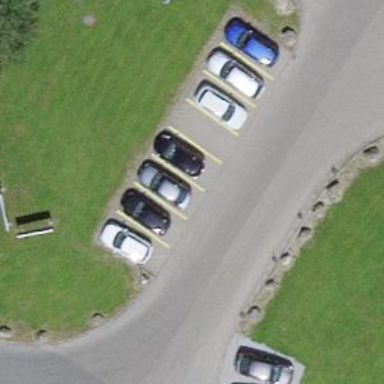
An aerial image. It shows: Parking area.